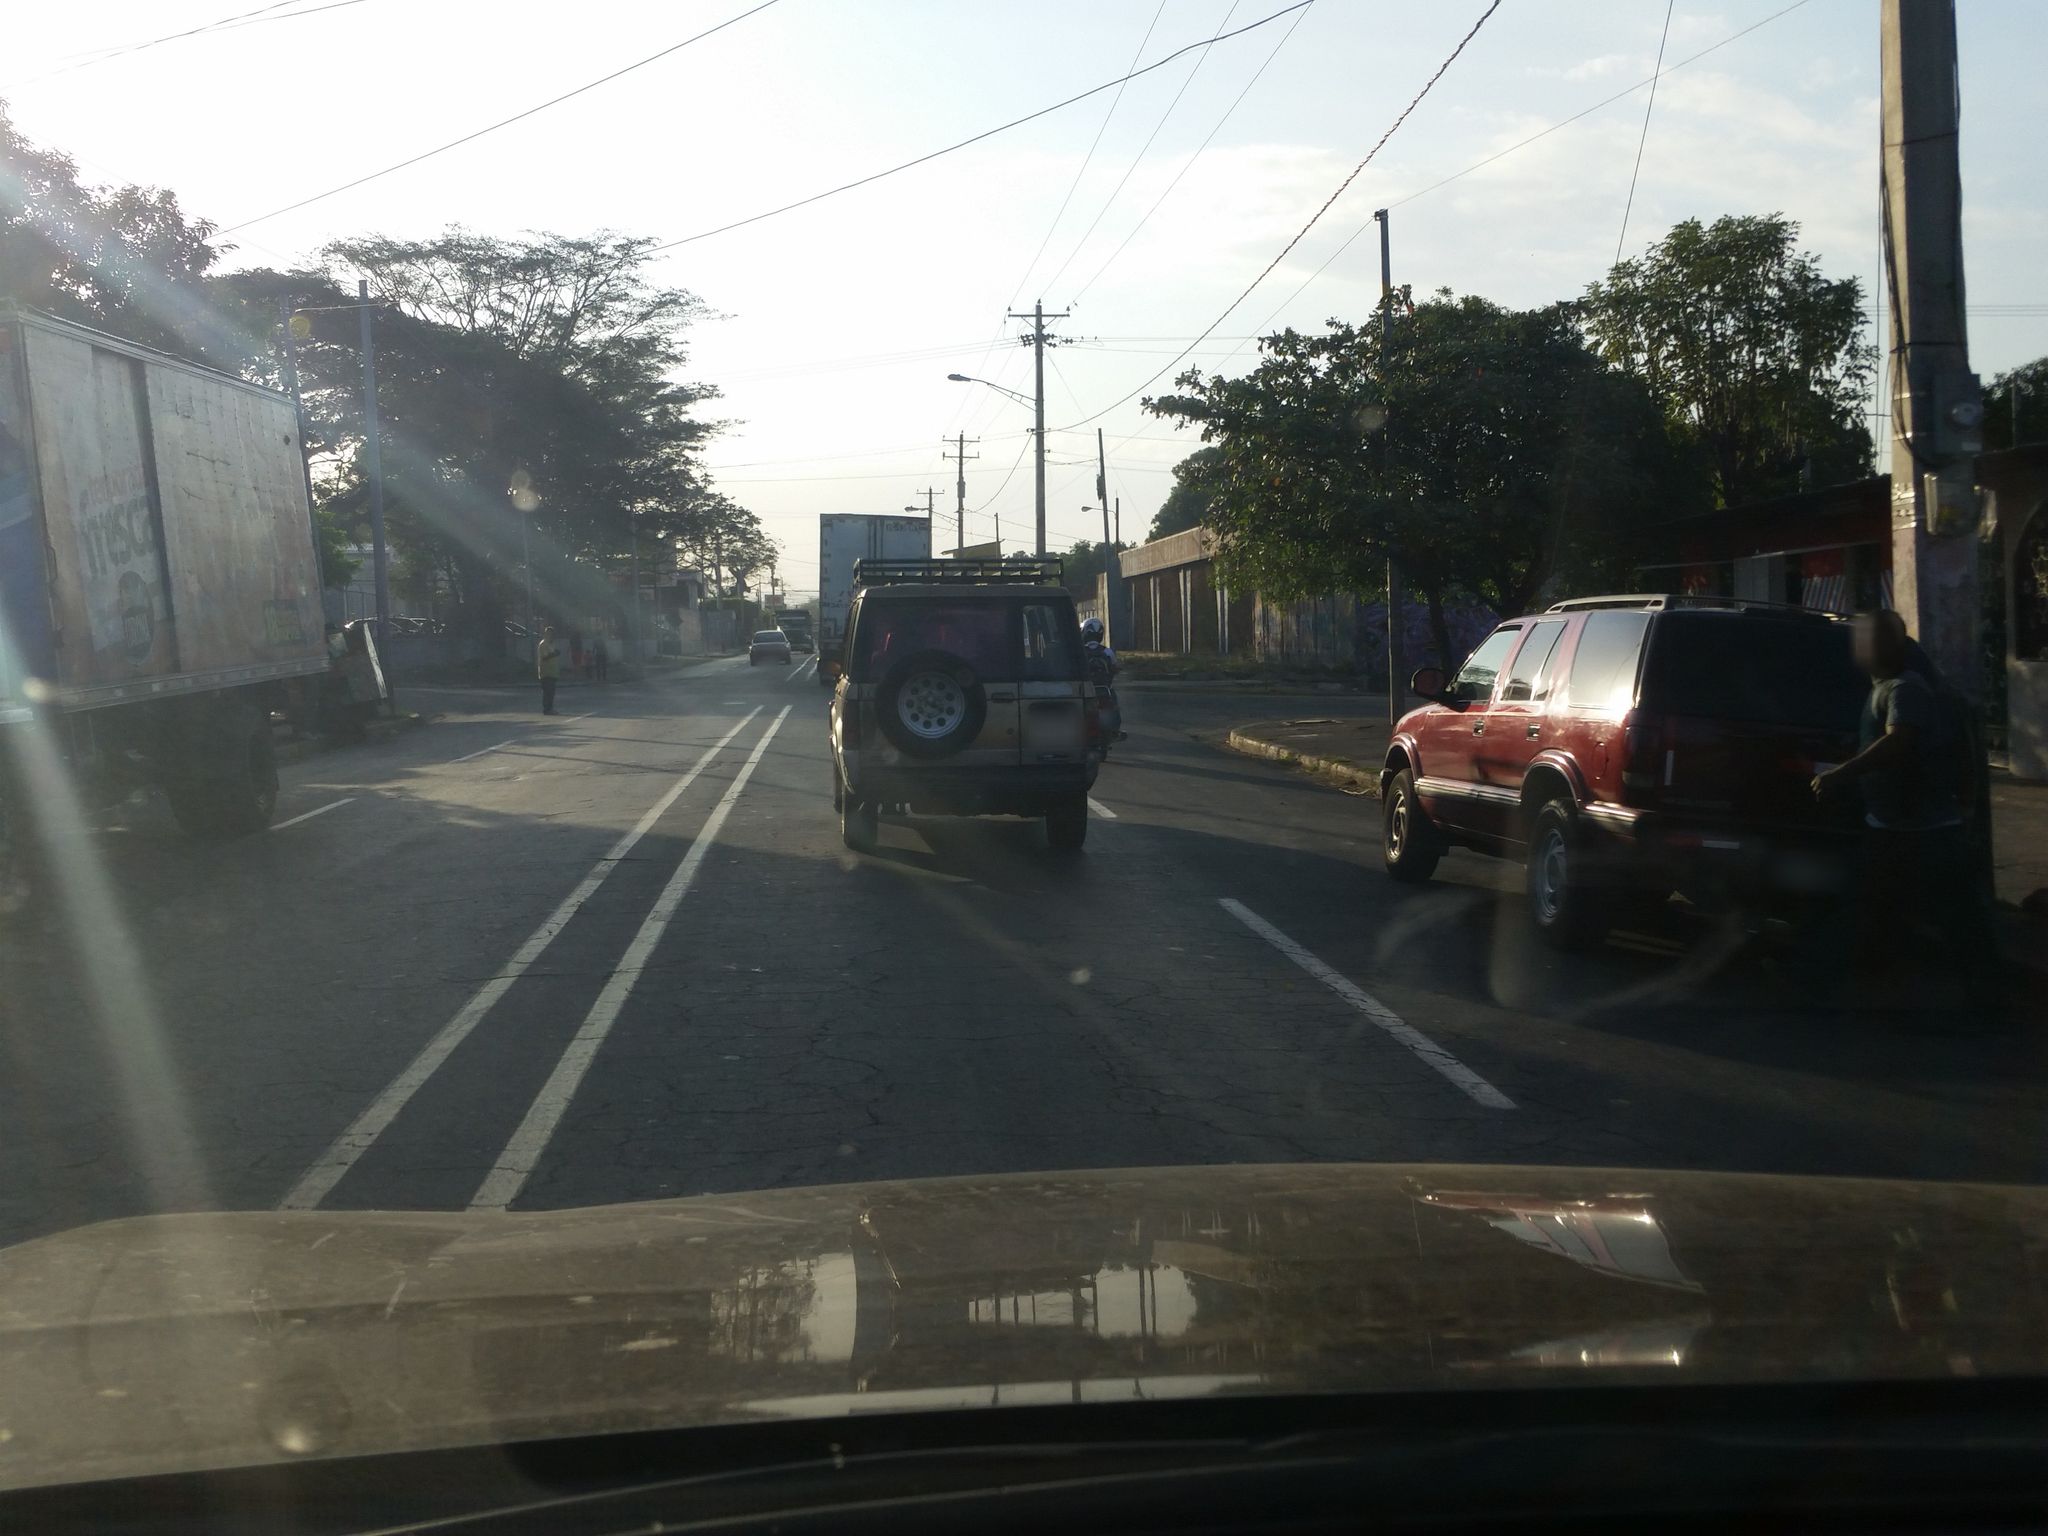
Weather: clear
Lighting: day
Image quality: good
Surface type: driving surface
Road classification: secondary
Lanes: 2
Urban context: urban centre
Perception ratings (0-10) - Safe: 2.82, Lively: 5.06, Beautiful: 1.33, Boring: 4.15, Depressing: 4.76, Wealthy: 1.61